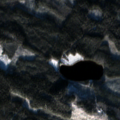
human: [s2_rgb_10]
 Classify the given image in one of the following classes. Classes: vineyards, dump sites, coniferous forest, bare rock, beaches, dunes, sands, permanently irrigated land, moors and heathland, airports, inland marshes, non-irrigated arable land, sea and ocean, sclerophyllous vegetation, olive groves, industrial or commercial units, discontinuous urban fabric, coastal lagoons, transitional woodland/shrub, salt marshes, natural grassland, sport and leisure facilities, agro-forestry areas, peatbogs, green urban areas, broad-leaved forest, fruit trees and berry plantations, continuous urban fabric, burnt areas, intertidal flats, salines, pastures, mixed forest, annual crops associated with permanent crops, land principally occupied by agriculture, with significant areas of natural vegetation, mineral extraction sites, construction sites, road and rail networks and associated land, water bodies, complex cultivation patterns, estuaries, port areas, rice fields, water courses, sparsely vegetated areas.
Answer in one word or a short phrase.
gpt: coniferous forest, mixed forest, transitional woodland/shrub